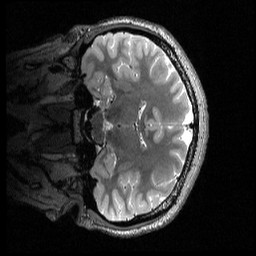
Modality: T2w
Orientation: coronal
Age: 18
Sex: female
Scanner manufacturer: siemens
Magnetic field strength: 3 T
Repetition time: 3.2 s
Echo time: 0.566 s